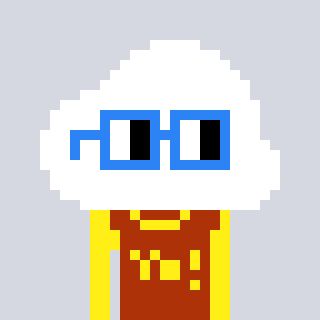
a pixel art character with square blue glasses, a cloud-shaped head and a hotbrown-colored body on a cool background